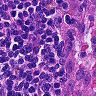
Metastatic tissue present: no